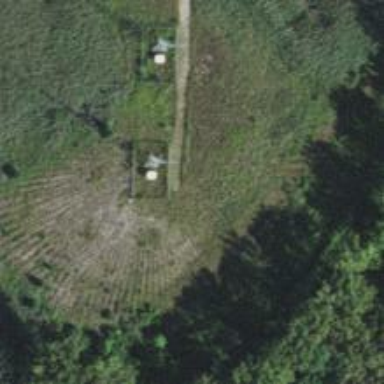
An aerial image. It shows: Mast structure.